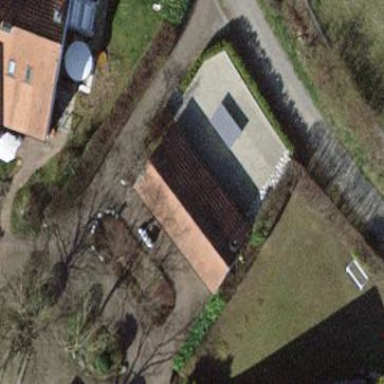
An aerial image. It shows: View of roof of building.